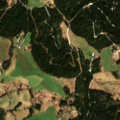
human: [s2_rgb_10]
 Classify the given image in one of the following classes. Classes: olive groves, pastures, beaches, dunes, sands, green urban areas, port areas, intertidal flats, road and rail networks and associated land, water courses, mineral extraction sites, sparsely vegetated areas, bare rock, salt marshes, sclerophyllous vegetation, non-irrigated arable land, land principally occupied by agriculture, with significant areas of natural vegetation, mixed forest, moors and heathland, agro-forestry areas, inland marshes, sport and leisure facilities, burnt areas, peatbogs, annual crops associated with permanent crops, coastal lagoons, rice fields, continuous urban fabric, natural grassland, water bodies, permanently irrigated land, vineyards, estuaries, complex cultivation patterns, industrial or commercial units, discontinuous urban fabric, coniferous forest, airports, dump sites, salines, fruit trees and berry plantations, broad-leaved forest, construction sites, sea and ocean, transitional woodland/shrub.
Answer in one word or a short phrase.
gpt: pastures, coniferous forest